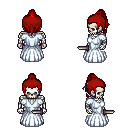
a pixel art fantasy rpg character, male body template, skeleton, underdress, magenta pants, red long topknot hairstyle, red bandana, black slippers, dagger, four views (front, back, left, right), 2x2 character sprite sheet, small pixel art, hard edges, no anti-aliasing